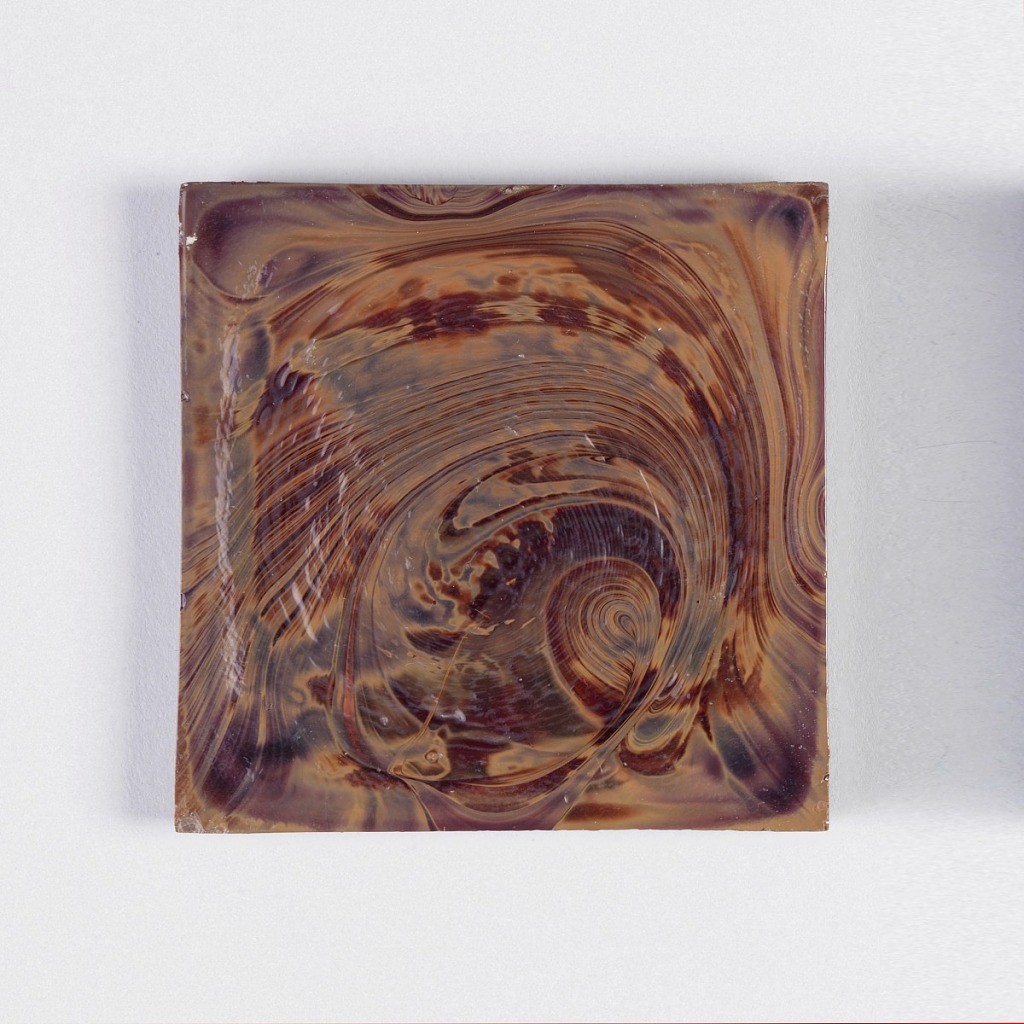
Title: Tile with Swirl Design
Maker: Louis Comfort Tiffany, American, 1848–1933
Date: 1880–1890
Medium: glass
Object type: tile
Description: Square tile with brown to maroon marbleized design.